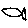
Label: fish